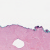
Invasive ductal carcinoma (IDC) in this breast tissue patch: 0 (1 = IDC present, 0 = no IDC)